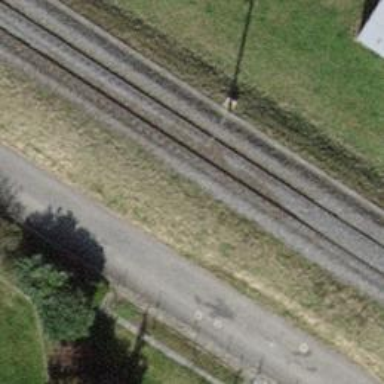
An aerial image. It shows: Solitary milestone along the railway.